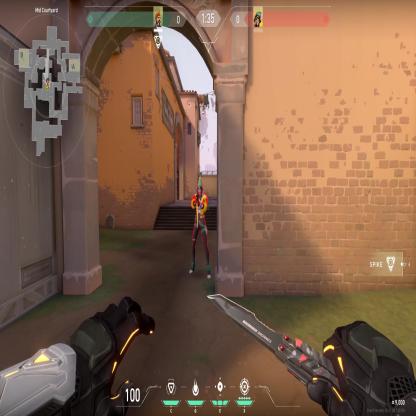
Label: enemy